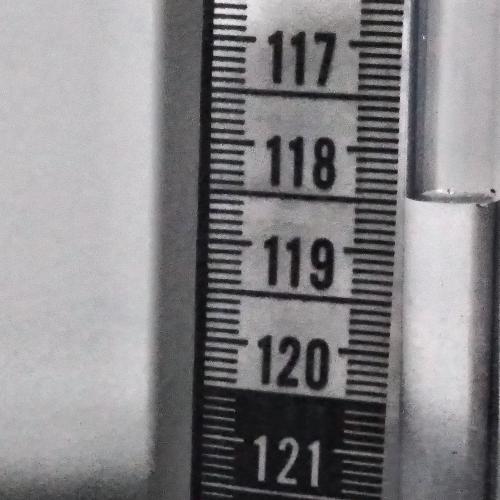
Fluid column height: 118.5 cm